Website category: sports
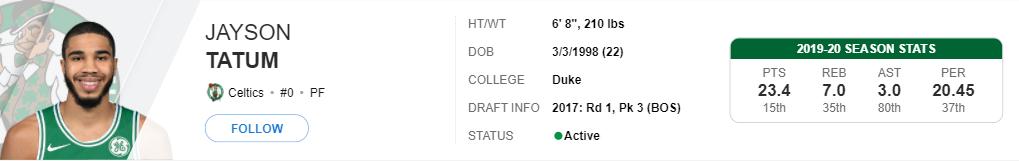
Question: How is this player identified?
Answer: Jayson Tatum

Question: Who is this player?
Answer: Jayson Tatum

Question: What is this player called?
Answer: Jayson Tatum

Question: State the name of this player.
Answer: Jayson Tatum

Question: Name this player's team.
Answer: Celtics

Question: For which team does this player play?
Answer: Celtics

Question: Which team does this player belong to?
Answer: Celtics

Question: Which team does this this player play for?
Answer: Celtics

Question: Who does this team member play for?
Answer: Celtics

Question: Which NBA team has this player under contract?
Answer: Celtics

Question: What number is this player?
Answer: #0

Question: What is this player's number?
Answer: #0

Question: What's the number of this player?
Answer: #0

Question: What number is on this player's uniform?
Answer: #0

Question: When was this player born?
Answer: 3/3/1998

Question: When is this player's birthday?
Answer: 3/3/1998

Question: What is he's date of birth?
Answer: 3/3/1998

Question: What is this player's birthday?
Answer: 3/3/1998

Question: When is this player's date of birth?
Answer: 3/3/1998

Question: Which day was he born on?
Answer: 3/3/1998

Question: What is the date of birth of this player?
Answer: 3/3/1998

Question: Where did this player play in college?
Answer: Duke

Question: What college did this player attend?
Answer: Duke

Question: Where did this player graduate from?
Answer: Duke

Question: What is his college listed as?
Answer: Duke

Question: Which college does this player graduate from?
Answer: Duke

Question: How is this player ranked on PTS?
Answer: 23.4

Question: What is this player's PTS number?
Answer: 23.4

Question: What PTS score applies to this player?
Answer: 23.4

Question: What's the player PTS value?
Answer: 23.4

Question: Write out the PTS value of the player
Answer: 23.4

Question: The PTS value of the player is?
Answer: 23.4

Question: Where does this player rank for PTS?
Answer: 15th

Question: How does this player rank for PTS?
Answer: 15th

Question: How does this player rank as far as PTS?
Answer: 15th

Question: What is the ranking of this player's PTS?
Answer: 15th

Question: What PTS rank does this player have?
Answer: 15th

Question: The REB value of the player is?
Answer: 7.0

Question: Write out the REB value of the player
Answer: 7.0

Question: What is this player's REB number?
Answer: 7.0

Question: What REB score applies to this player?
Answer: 7.0

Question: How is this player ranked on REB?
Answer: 7.0

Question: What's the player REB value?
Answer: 7.0

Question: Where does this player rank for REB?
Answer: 35th

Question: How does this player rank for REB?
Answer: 35th

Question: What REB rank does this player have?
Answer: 35th

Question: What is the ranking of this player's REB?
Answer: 35th

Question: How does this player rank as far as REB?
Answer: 35th

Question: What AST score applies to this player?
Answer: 3.0

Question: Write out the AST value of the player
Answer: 3.0

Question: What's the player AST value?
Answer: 3.0

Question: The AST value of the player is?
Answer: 3.0

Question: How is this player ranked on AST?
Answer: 3.0

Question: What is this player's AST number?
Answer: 3.0

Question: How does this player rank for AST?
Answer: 80th

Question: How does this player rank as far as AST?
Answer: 80th

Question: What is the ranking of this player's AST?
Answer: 80th

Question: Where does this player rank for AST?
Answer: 80th

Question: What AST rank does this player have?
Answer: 80th

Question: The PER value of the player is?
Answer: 20.45

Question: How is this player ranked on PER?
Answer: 20.45

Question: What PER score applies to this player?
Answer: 20.45

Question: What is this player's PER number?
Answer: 20.45

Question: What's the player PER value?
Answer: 20.45